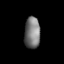
Tissue: lung
Cell type: Others
Senescence score: 0.2097
Nuclear area (px): 488
Mean DAPI intensity: 119.133